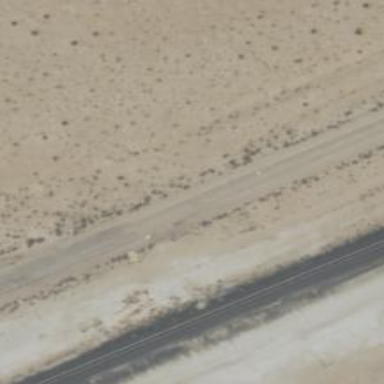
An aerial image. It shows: Tertiary road.